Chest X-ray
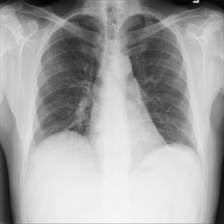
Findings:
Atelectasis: positive
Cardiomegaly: negative
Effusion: negative
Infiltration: positive
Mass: negative
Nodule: negative
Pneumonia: negative
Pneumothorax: negative
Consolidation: negative
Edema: negative
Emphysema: negative
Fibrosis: negative
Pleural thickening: negative
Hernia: negative